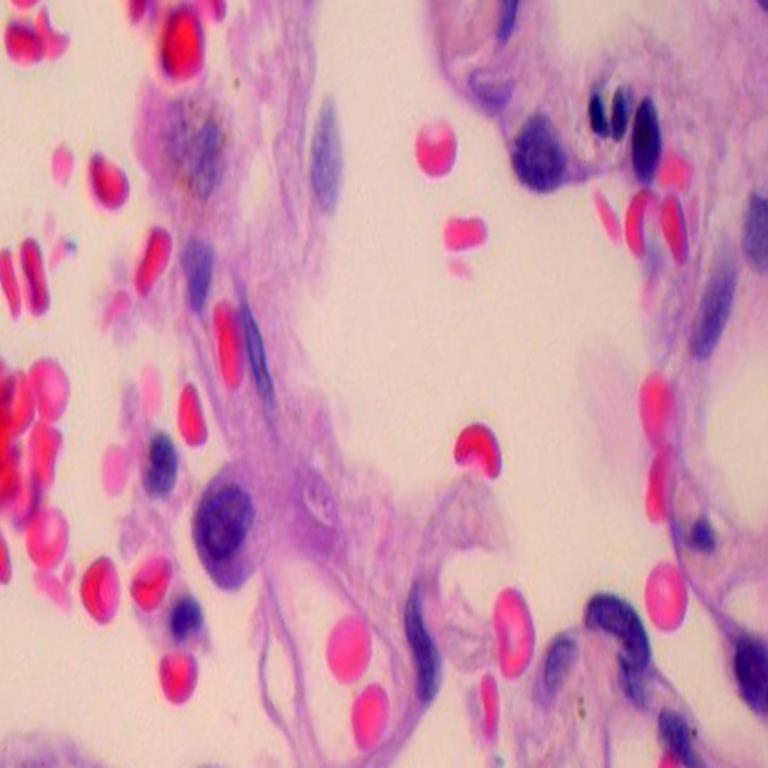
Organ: lung
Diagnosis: benign